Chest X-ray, AP view. Patient: 62 years old, sex F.
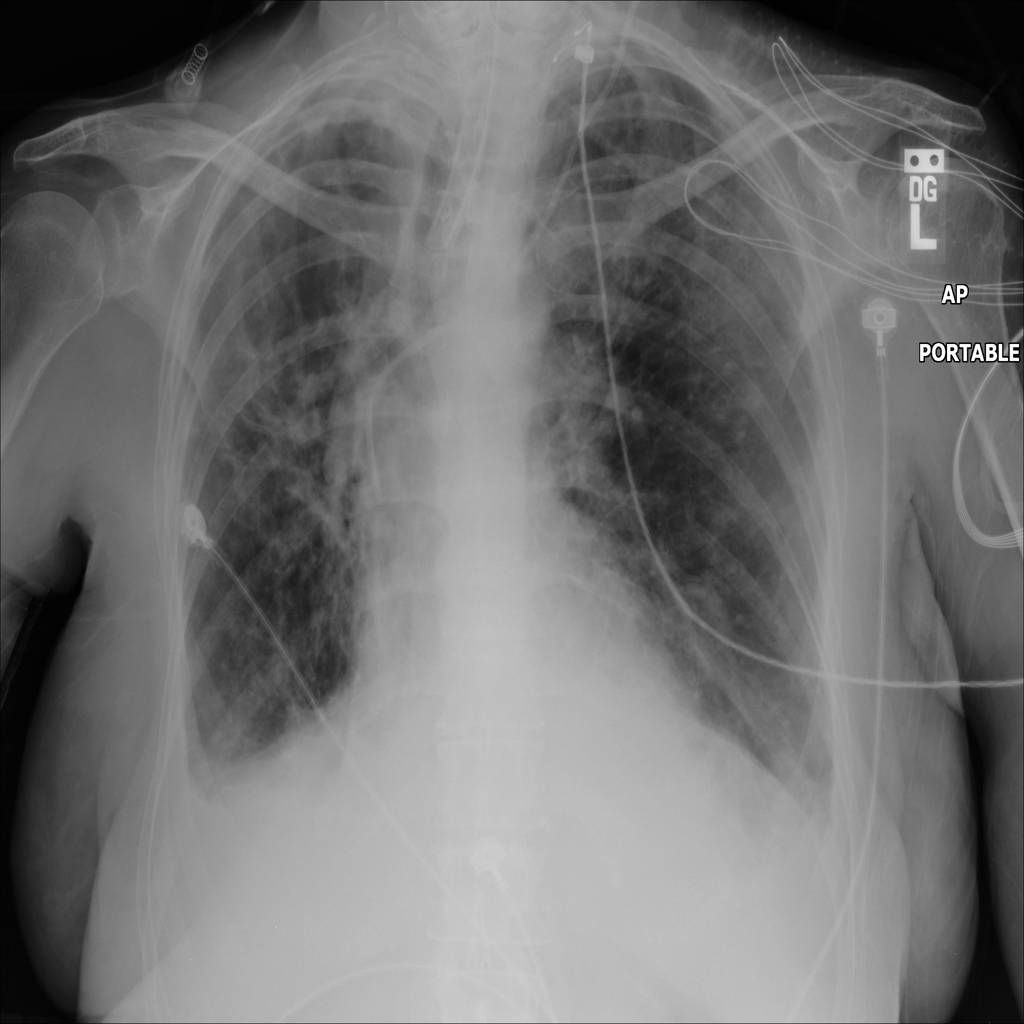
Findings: Effusion